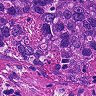
Metastatic tissue present: yes